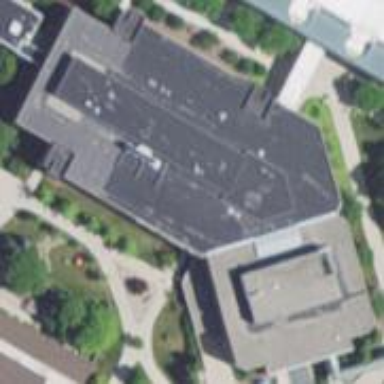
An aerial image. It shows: College building.